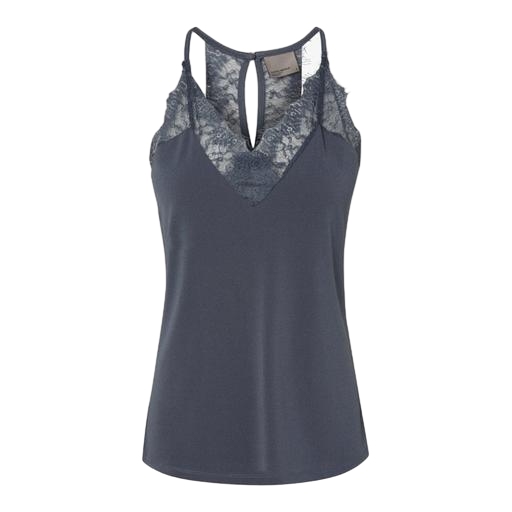
gray magda top thunder, blue lace tank top, blue lace-insert vest, white background